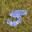
Label: 5